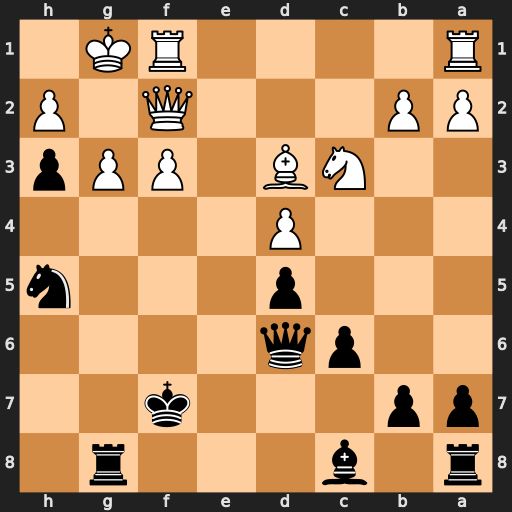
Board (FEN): r1b3r1/pp3k2/2pq4/3p3n/3P4/2NB1PPp/PP3Q1P/R4RK1
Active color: b
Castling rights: -
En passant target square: -
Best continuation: Nxg3 hxg3 Rxg3+ Kh1 Rg2 f4 Rxf2